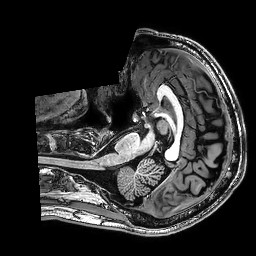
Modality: T1w
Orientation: axial
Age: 40
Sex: male
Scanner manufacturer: philips
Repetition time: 0.00804 s
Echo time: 0.00368 s